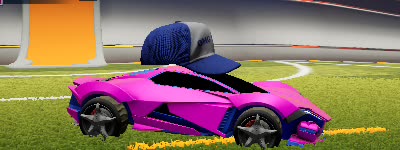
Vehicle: werewolf